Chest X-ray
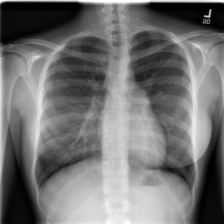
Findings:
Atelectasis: negative
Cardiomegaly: negative
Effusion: negative
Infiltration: negative
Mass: negative
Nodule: negative
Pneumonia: negative
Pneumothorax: negative
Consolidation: negative
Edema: negative
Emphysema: negative
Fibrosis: negative
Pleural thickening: negative
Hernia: negative